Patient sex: F
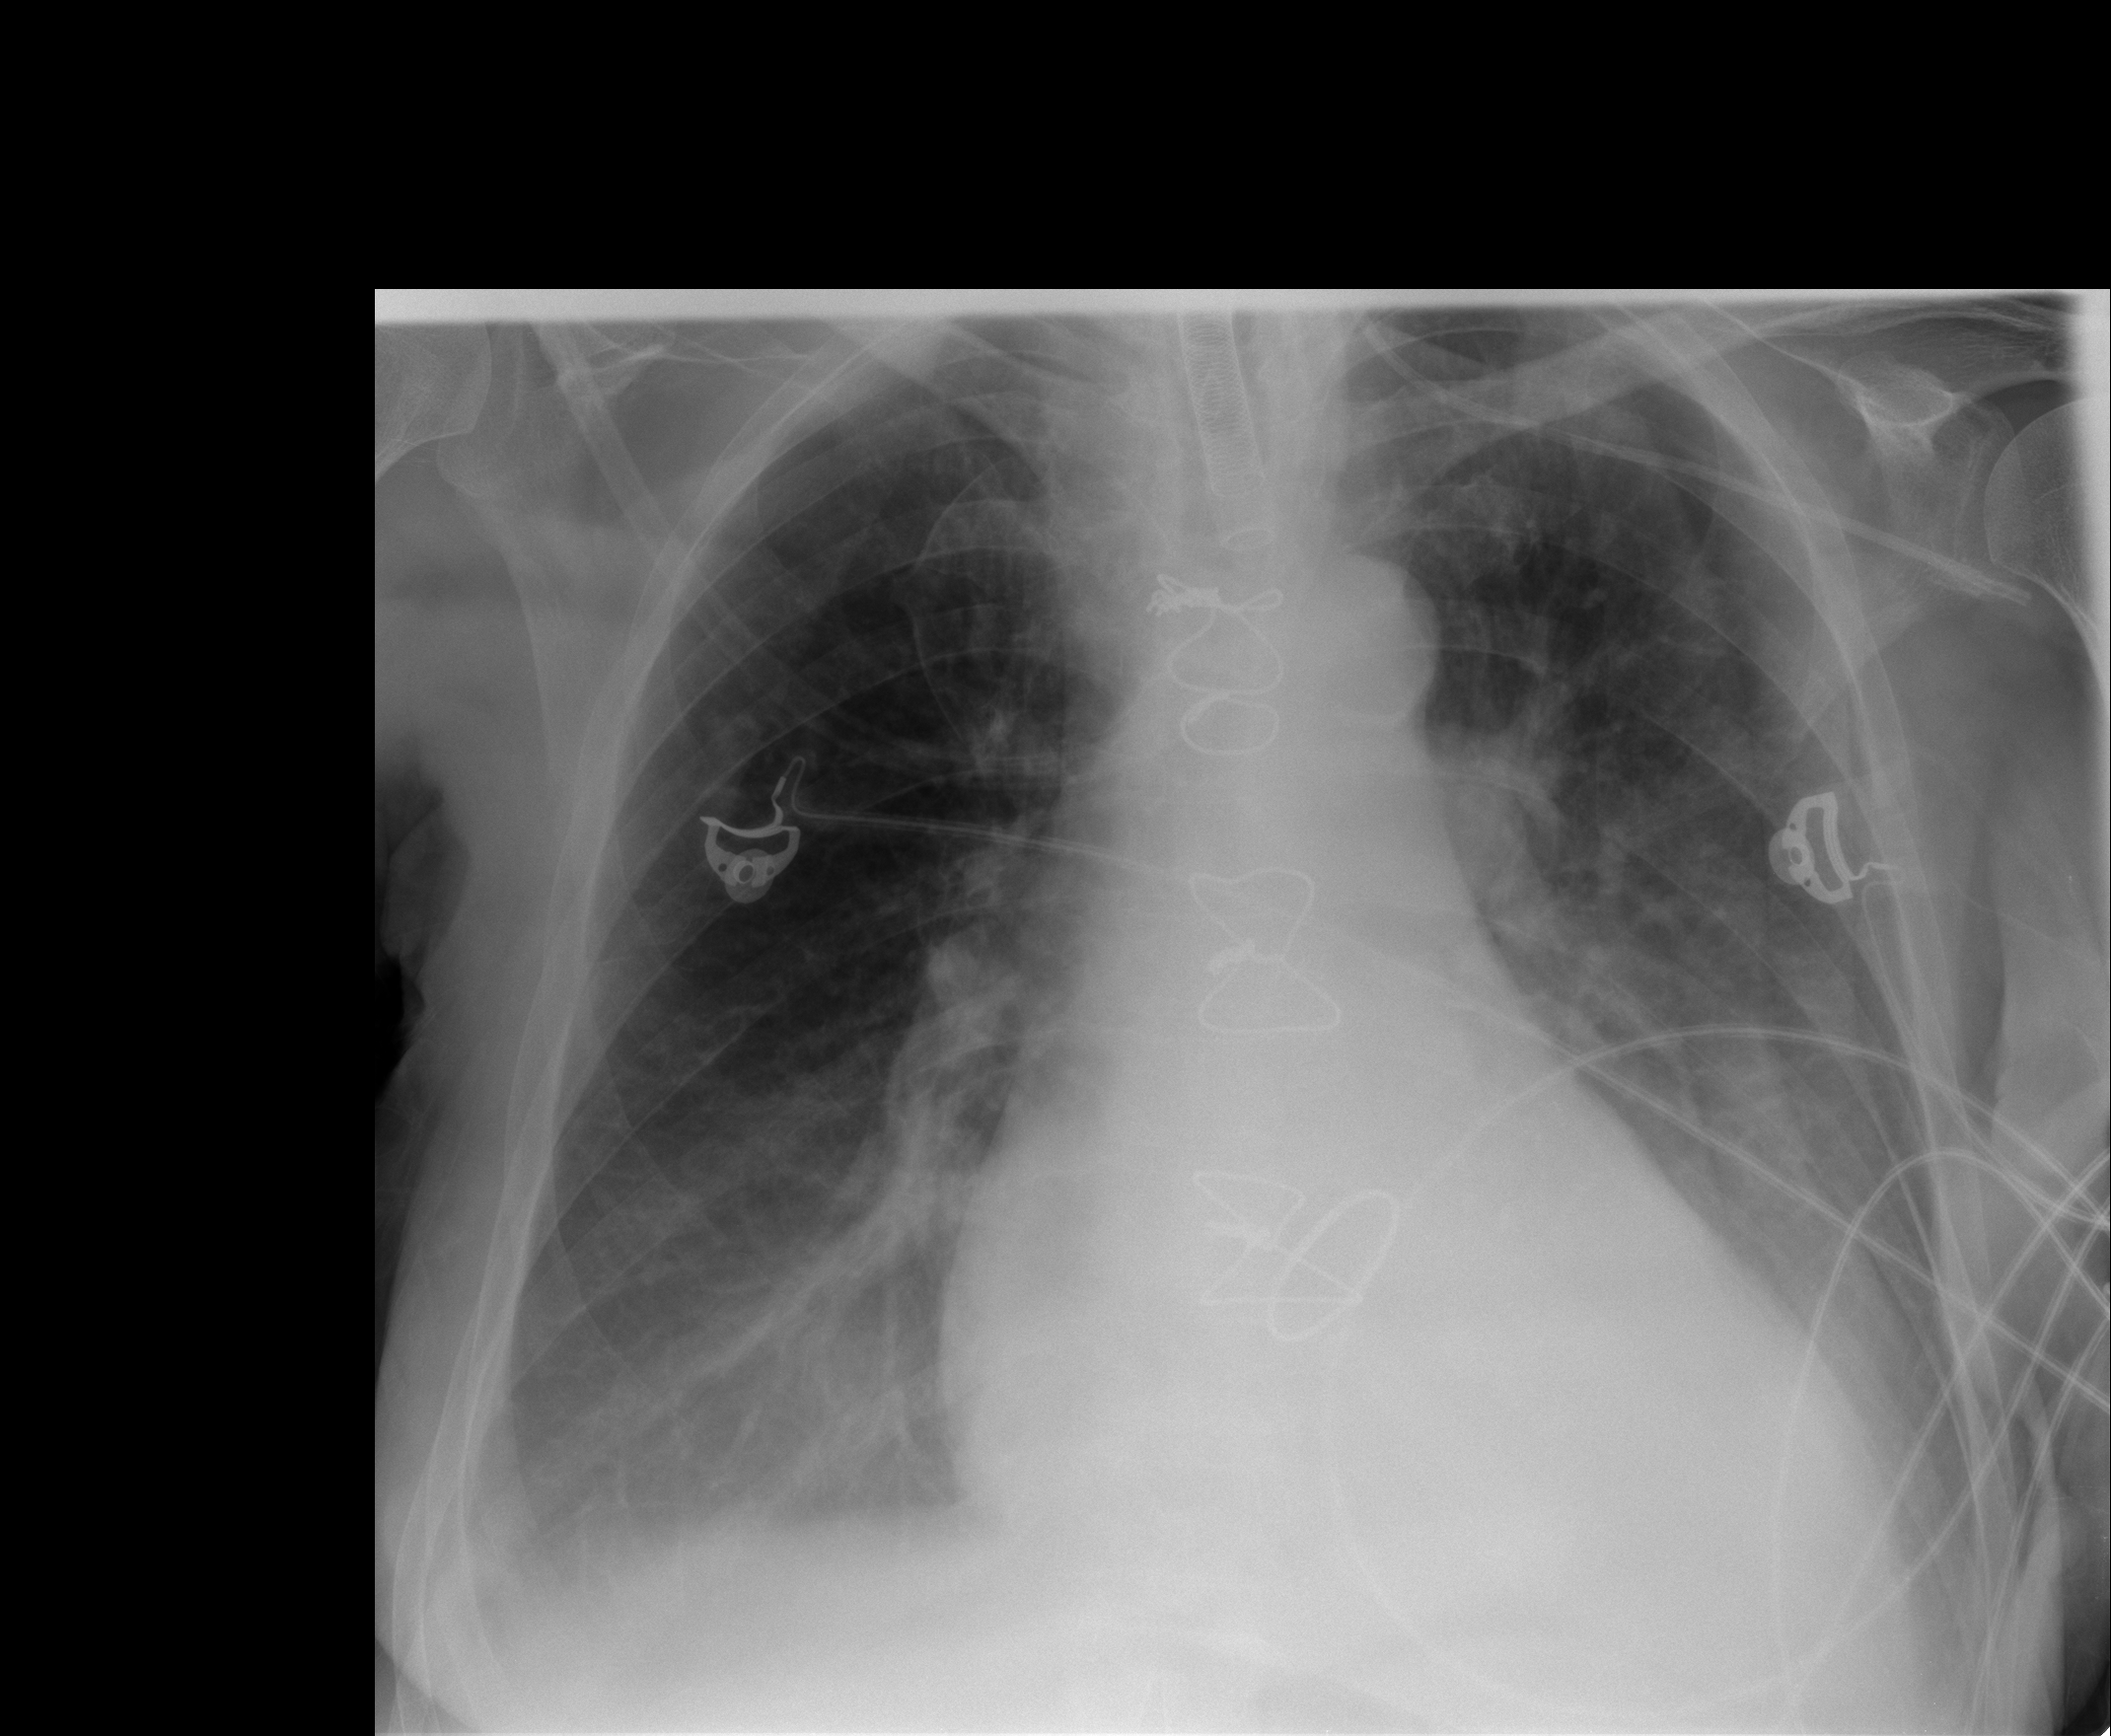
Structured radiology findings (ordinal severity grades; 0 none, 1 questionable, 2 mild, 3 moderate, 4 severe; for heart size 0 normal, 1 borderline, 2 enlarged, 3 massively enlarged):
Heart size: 2
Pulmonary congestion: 2
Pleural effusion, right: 2
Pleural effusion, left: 2
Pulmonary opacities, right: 2
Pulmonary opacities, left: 1
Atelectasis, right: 2
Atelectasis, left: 2